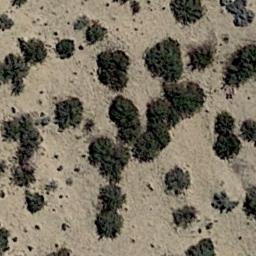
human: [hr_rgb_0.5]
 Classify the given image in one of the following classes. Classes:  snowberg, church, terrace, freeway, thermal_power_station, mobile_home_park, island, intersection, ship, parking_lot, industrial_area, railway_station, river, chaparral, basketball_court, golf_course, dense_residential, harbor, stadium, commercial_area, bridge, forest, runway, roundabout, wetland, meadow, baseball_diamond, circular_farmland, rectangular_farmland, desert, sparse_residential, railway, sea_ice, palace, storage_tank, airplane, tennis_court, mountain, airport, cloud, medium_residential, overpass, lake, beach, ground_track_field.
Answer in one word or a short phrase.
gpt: chaparral